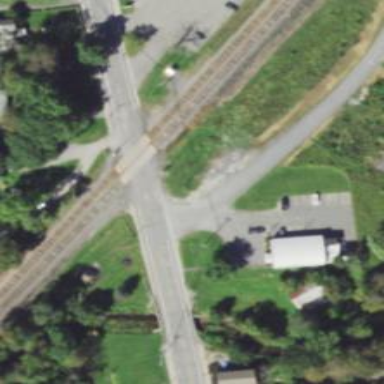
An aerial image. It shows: Level crossing along the railway.